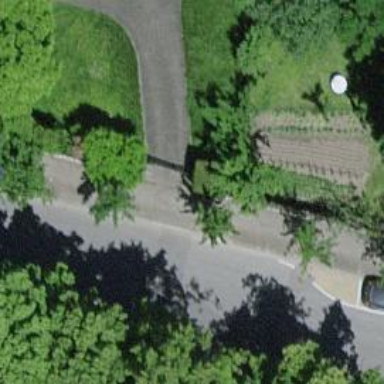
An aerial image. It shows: Street lined with broadleaved trees.